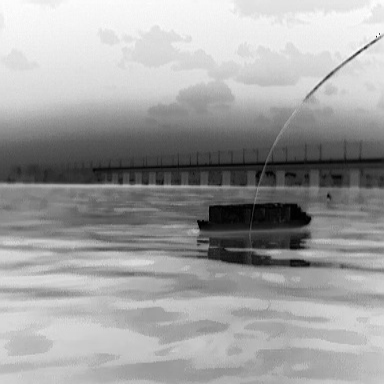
There is a fishing_boat in the infrared image.